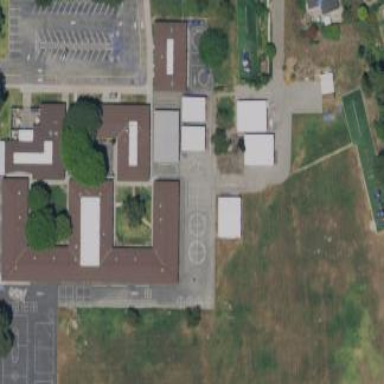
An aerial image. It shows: School.